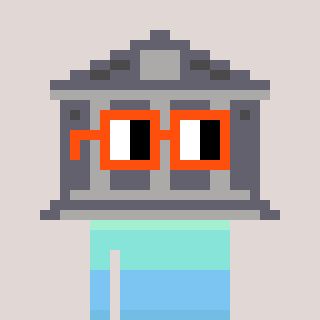
a pixel art character with square orange glasses, a bank-shaped head and a purple-colored body on a warm background